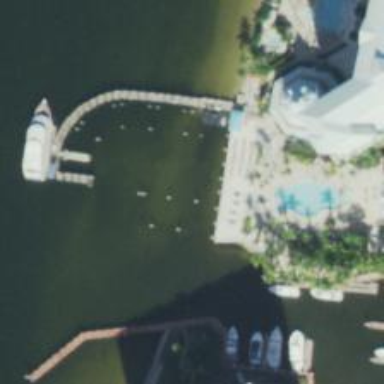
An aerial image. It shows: Marina on leisure land.